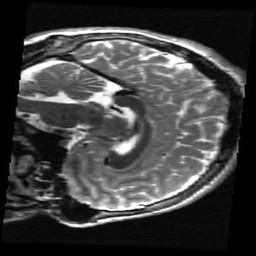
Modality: T2w
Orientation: sagittal
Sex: male
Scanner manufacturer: ge
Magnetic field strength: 3 T
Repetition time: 5 s
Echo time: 0.1017 s